Interaction volume radius: 10 \u00c5
Interaction volume height: 25 \u00c5
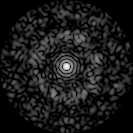
Disorder parameter: 0.8092